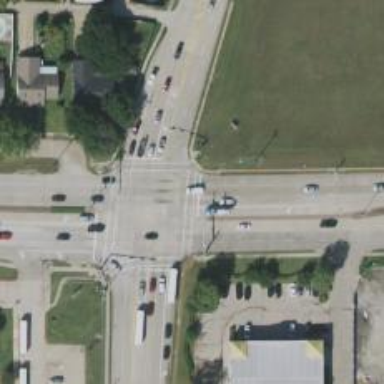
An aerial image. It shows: Secondary road with separate sidewalk.